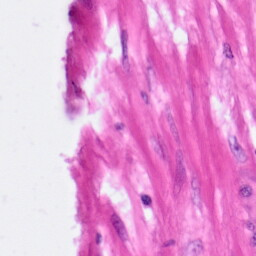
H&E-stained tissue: Pancreatic